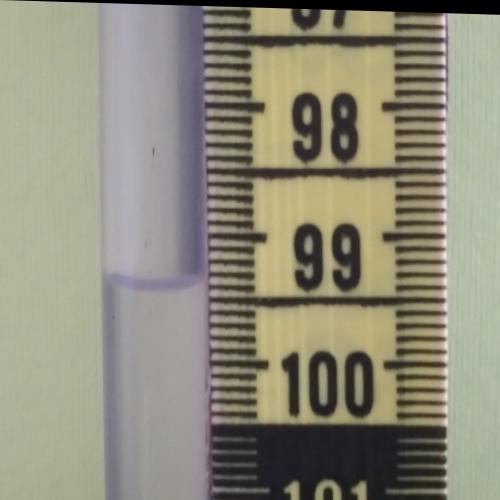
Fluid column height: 99.4 cm